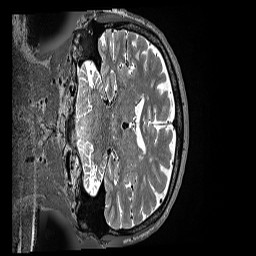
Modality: T2w
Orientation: coronal
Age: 75
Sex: male